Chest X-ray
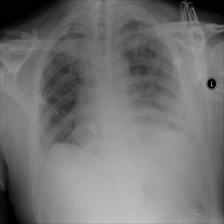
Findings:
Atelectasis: negative
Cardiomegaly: positive
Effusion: positive
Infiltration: negative
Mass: negative
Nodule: negative
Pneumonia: negative
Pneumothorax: negative
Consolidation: negative
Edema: negative
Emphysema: negative
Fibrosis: negative
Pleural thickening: negative
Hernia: negative